Current action and preconditions to check: path_clear

Your task: For each precondition in the list above, predict whether it will hold at this action.

Consider the current scene as observed from the mobile robot's camera, and analyze the predicted future states of all dynamic agents (e.g., people, animals, vehicles, or any moving entities) within the NEXT SECOND.

IMPORTANT: Only answer "very likely" if you are absolutely certain—based on strong, clear evidence—that a dynamic agent will violate the precondition in the predicted future state. Do NOT answer "very likely" for unlikely, ambiguous, or low-probability risks.

Ask yourself for each precondition: Is there a high probability, with clear and convincing evidence, that the predicted future states of any dynamic agent will interfere with the predicted future state of the currently executing action within the NEXT SECOND, causing that precondition to fail?

Assess the risk level based on these predictions. Use "likely" or "very likely" if motions create a clear risk of interference.

Use "neutral" or "improbable" if agents are nearby but their predicted paths are clearly diverging or non-conflicting.

Failure Risk Categories: "very improbable", "improbable", "neutral", "likely", "very likely"

Answer Format: Output ONLY the probability_of_failure value from these categories: "very improbable", "improbable", "neutral", "likely", "very likely"

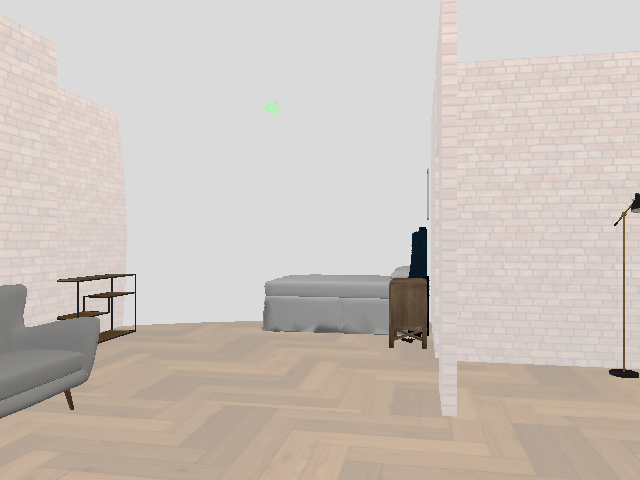

Answer: very improbable